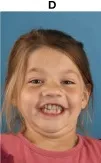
2017.
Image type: medical_photograph (other_medical_photograph)